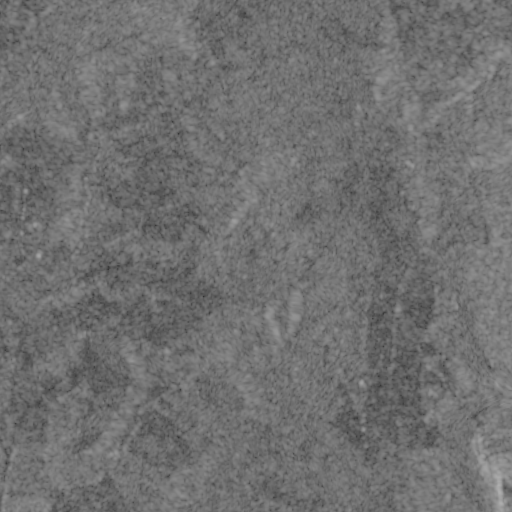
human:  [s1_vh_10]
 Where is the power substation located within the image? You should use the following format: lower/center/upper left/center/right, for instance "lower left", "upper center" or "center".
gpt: The power substation is located in the upper right of the image.
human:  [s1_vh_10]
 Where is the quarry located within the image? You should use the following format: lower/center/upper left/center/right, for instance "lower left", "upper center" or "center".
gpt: The quarry is located in the lower right of the image.
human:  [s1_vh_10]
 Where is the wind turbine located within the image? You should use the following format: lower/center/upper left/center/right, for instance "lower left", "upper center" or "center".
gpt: The wind turbine is located in the right of the image.
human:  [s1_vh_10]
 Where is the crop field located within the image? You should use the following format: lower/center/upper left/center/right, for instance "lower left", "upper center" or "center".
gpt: There is no crop field in the image.

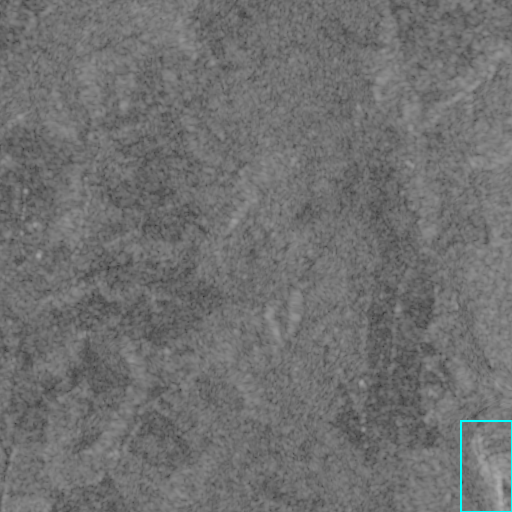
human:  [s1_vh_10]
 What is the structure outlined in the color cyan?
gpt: The structure outlined in cyan is a quarry.
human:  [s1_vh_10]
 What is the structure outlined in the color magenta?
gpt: There is no magenta outline.